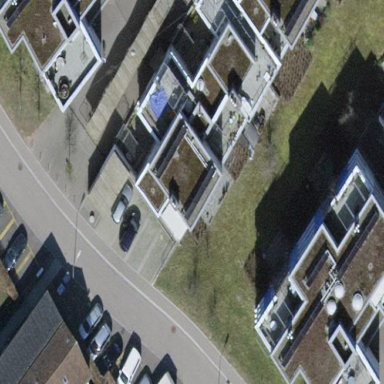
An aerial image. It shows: Building with flat roof.